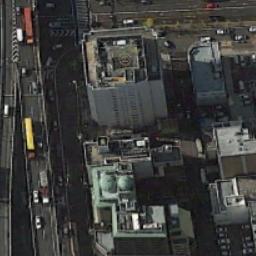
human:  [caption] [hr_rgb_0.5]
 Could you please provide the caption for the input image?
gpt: In a commercial district there are several tall buildings of different shapes and several roads with many cars .

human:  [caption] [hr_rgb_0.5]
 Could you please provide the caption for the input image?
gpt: The commercial area is near the road with many cars .

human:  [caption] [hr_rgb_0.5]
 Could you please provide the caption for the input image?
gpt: A commercial area has some buildings of different heights and an overpass is next to the commercial area .

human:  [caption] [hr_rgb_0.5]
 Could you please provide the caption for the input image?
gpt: There are three trees in the picture .

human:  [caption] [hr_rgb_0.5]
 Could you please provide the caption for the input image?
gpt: A skyscraper at the corner on a commercial area .